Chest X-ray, PA view. Patient: 61 years old, sex M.
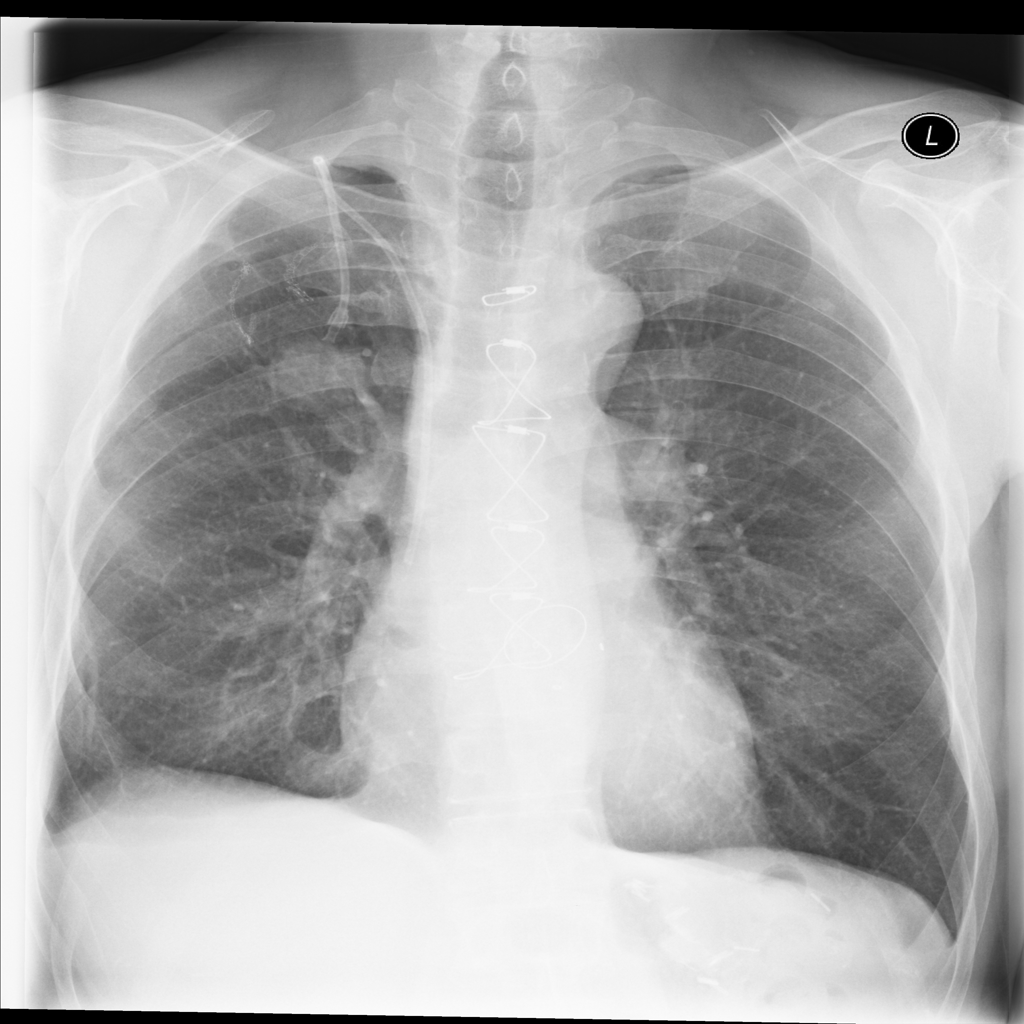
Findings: No Finding